Question: I am trying to put a QLabel widget on top of (ie before) a QLineEdit widget edit.
But it keeps appearing after the QLineEdit widget. My code,
'''
class CentralWidget(QtGui.QWidget):
def __init__(self, parent=None):
super(CentralWidget, self).__init__(parent)
# set layouts
self.layout = QtGui.QVBoxLayout(self)
# Flags
self.randFlag = False
self.sphereFlag = False
self.waterFlag = False
# Poly names
self.pNames = QtGui.QLabel("Import file name", self) # label concerned
self.polyNameInput = QtGui.QLineEdit(self) # line edit concerned
# Polytype selection
self.polyTypeName = QtGui.QLabel("Particle type", self)
polyType = QtGui.QComboBox(self)
polyType.addItem("")
polyType.addItem("Random polyhedra")
polyType.addItem("Spheres")
polyType.addItem("Waterman polyhedra")
polyType.activated[str].connect(self.onActivated)
self.layout.addWidget(self.pNames)
self.layout.addWidget(self.polyNameInput)
self.layout.addWidget(self.pNames)
self.layout.addWidget(self.polyTypeName)
self.layout.addWidget(polyType)
self.layout.addStretch()
def onActivated(self, text):
# Do loads of clever stuff that I'm not at liberty to share with you
class Polyhedra(QtGui.QMainWindow):
def __init__(self):
super(Polyhedra, self).__init__()
self.central_widget = CentralWidget(self)
self.setCentralWidget(self.central_widget)
# Set up window
self.setGeometry(500, 500, 300, 300)
self.setWindowTitle('Pyticle')
self.show()
# Combo box
def onActivated(self, text):
self.central_widget.onActivated(text)
def main():
app = QtGui.QApplication(sys.argv)
poly = Polyhedra()
sys.exit(app.exec_())
if __name__ == '__main__':
main()
'''
The window I get is below.
What am I missing? I thought QVbox allowed to stack things vertically in the order that you add the items to the main widget. (Are these sub-widget objects called widgets?)

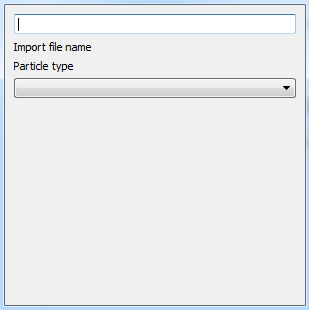
Answer: The problem is because you are adding 'self.pNames' label to layout twice.
'''
#portion of your code
...
self.layout.addWidget(self.pNames) # here
self.layout.addWidget(self.polyNameInput)
self.layout.addWidget(self.pNames) # and here
self.layout.addWidget(self.polyTypeName)
self.layout.addWidget(polyType)
self.layout.addStretch()
...
'''
The first time you add the 'QLabel', it gets added before the 'LineEdit' and when you add it second time, it just moves to the bottom of 'LineEdit'. This happens because there is only one object of 'QLabel' which is 'self.pNames'. It can be added to only one location. If you want to use two labels, consider creating two separate objects of 'QLabel'